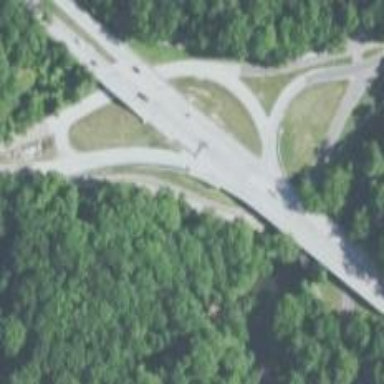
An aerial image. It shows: Primary link highway that goes over bridge.